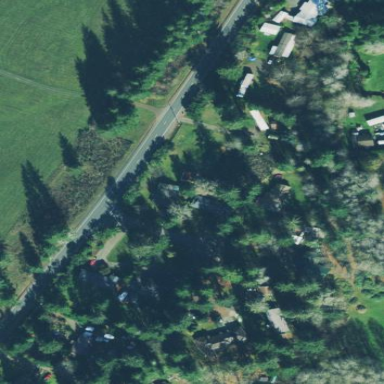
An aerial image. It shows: Rural residential area.